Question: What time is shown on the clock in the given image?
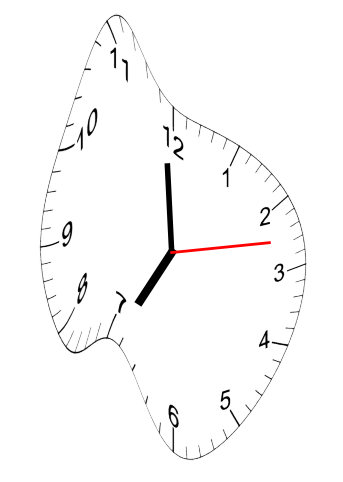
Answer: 06:59:13